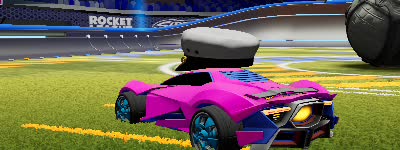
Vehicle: werewolf